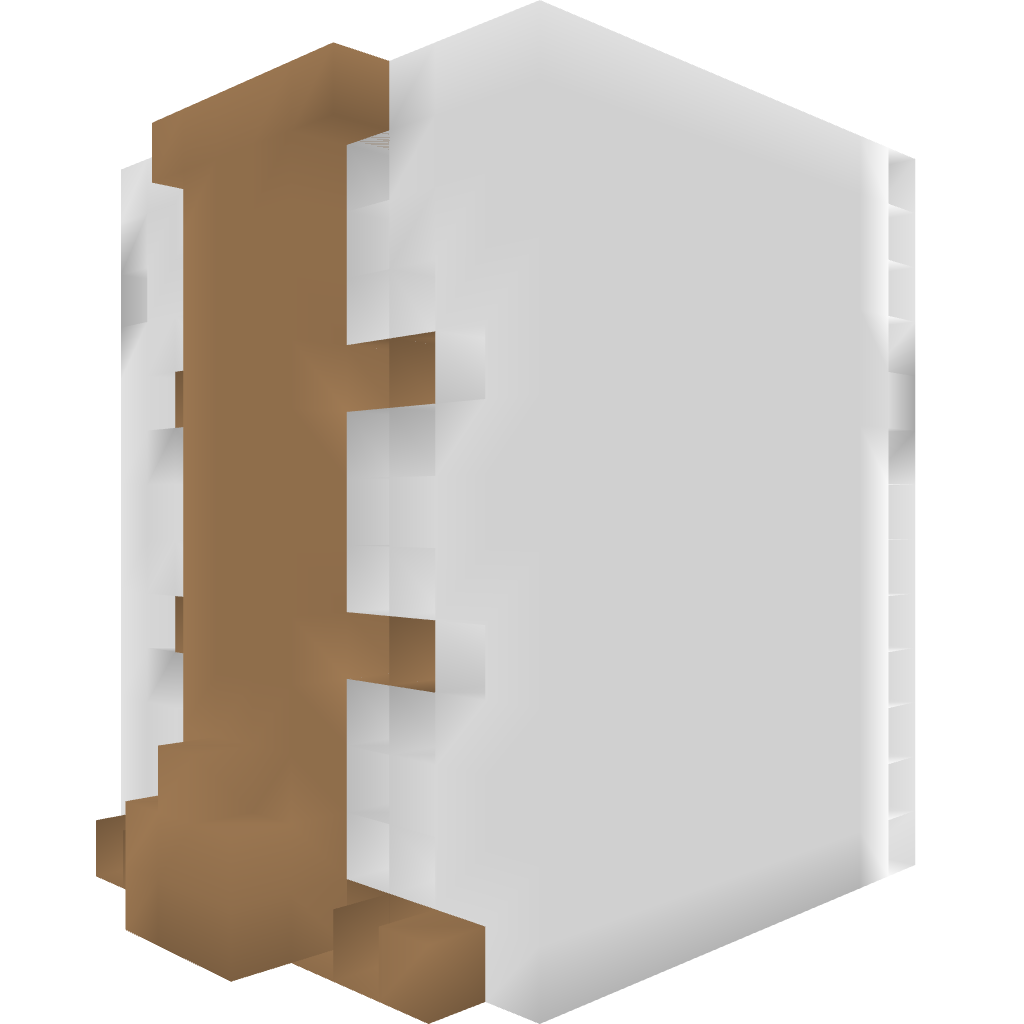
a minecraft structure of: sugar cane farm bad low quality